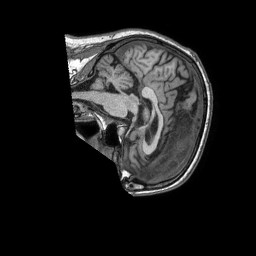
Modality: T1w
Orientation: sagittal
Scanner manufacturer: philips
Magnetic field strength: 1.5 T
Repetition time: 0.007116 s
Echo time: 0.00323 s